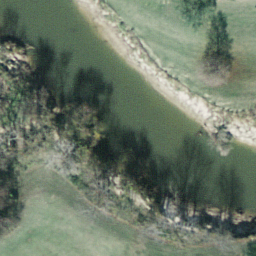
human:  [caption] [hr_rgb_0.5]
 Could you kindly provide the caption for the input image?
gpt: There are two rows of trees on both banks of the river .

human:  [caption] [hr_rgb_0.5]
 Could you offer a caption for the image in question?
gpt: It is a river with two rows of trees on both banks of the river .

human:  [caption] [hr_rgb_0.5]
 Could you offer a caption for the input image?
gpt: A river with two rows of trees on both banks of the river .

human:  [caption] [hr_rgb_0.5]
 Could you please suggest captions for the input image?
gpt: There are two rows of trees on both banks of the river with grass on the ground .

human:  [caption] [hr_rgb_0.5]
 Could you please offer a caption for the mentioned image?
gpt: A river go through the area with two rows of trees on both banks of the river and grass on the ground .